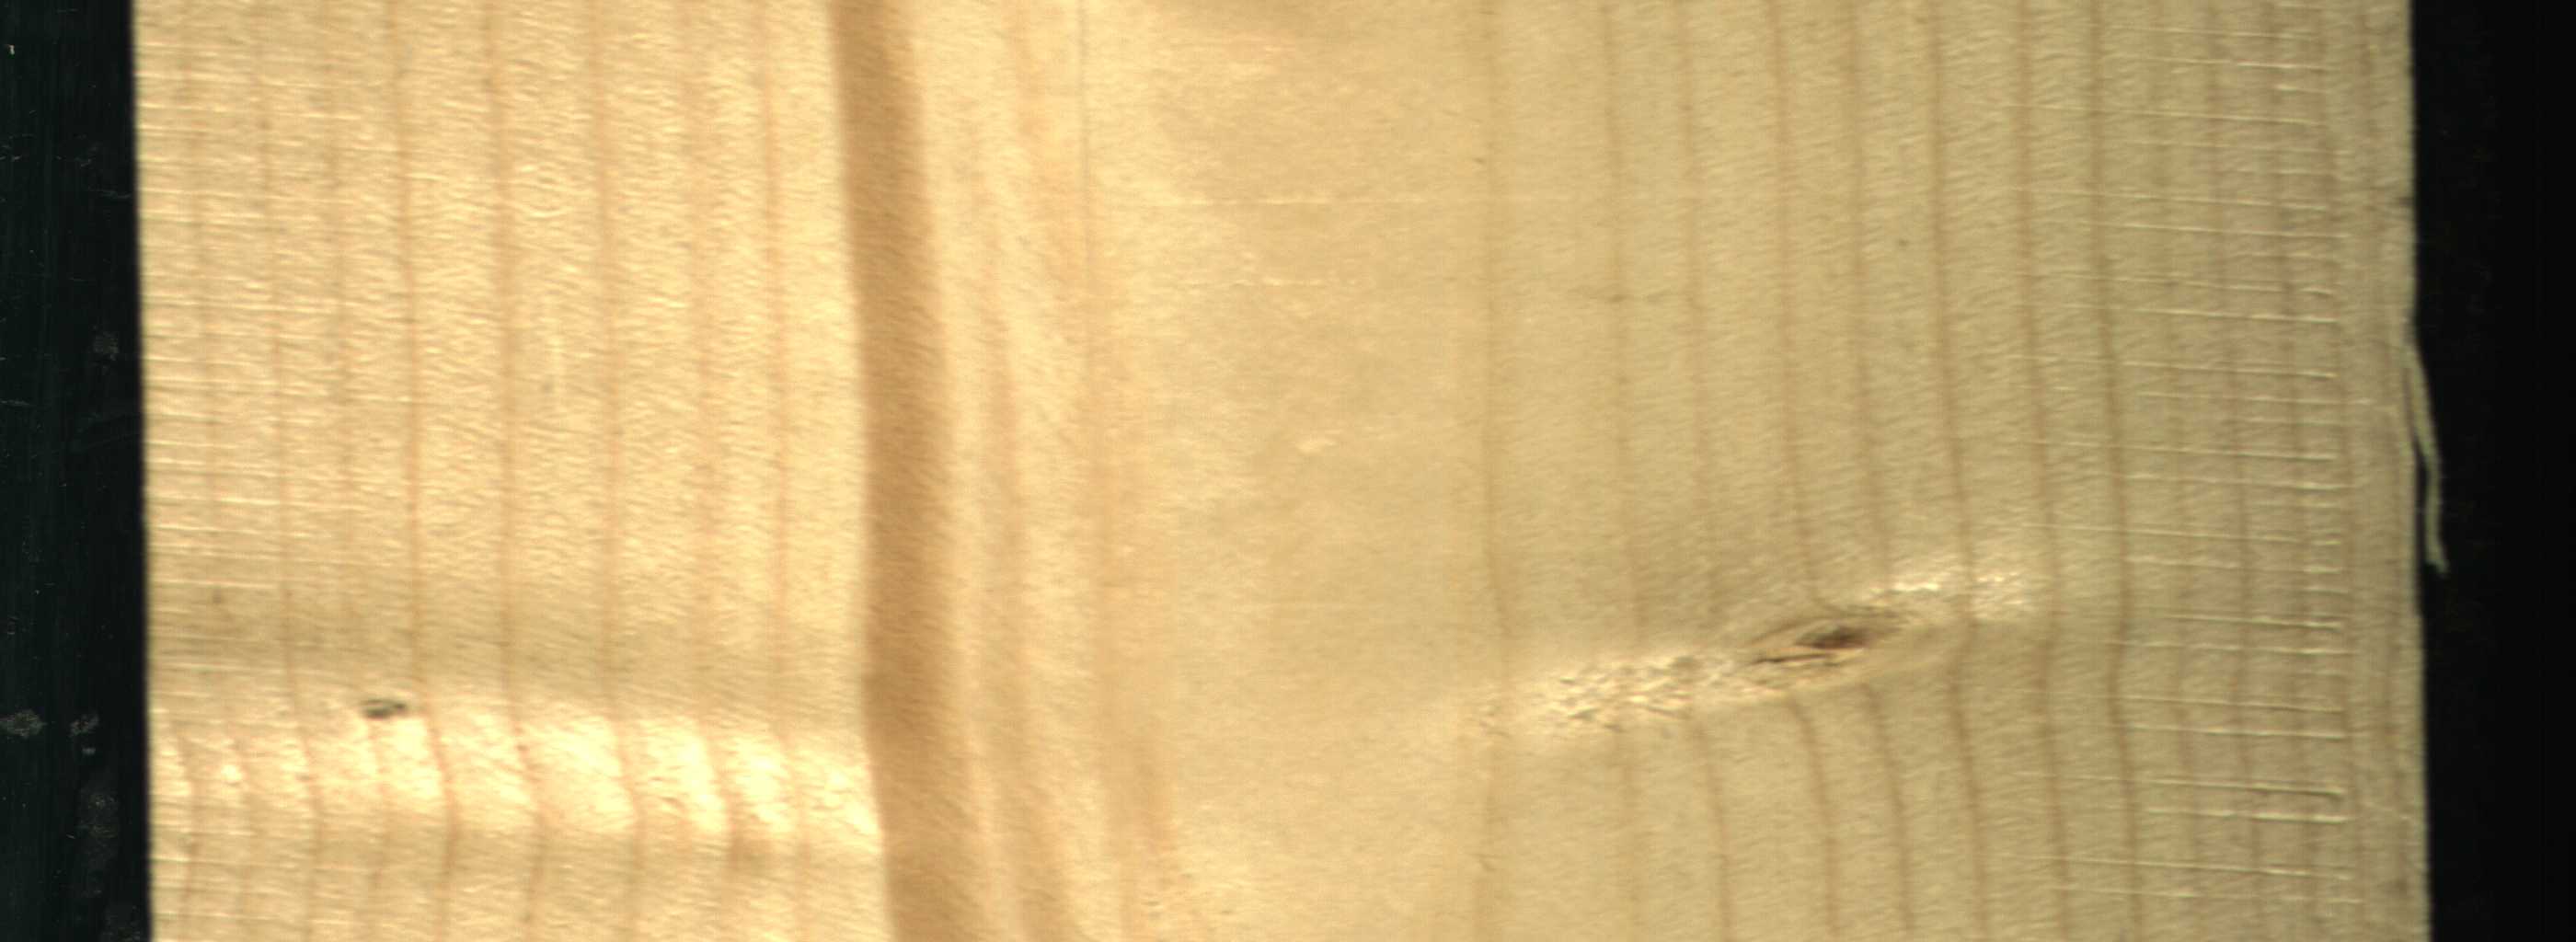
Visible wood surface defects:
Live_Knot